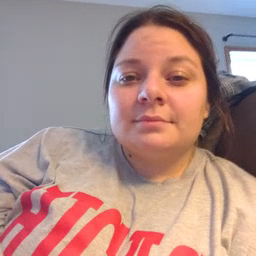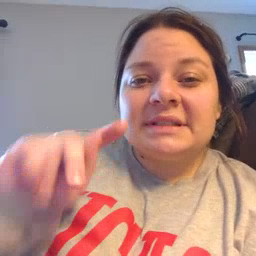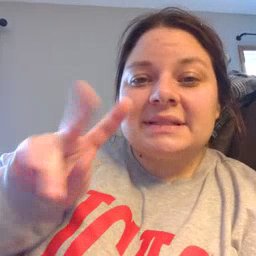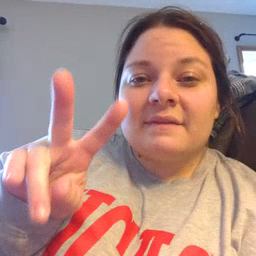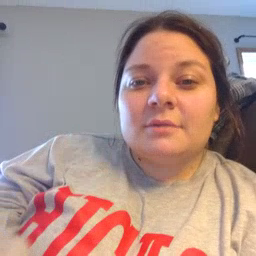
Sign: TV